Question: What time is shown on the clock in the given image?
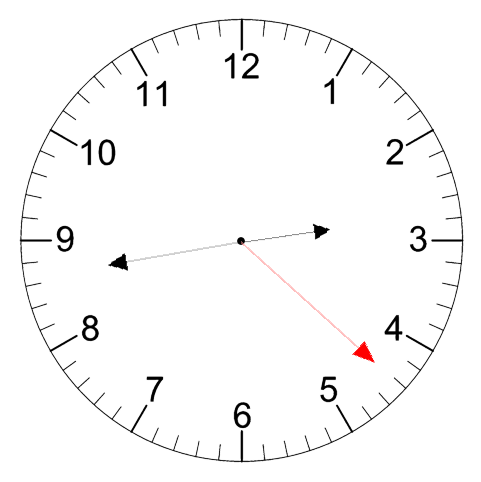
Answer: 02:43:22